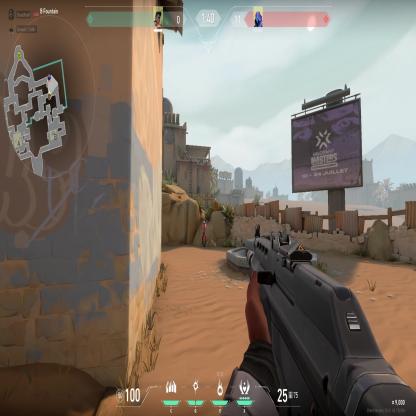
Label: enemy